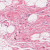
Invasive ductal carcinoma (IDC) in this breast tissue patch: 0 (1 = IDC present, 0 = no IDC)